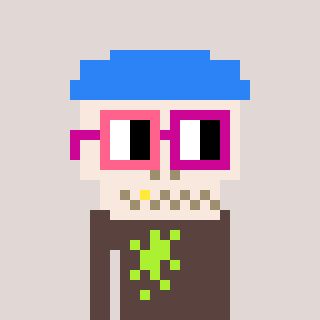
a pixel art character with square pink and red glasses, a skeleton-hat-shaped head and a darkbrown-colored body on a warm background